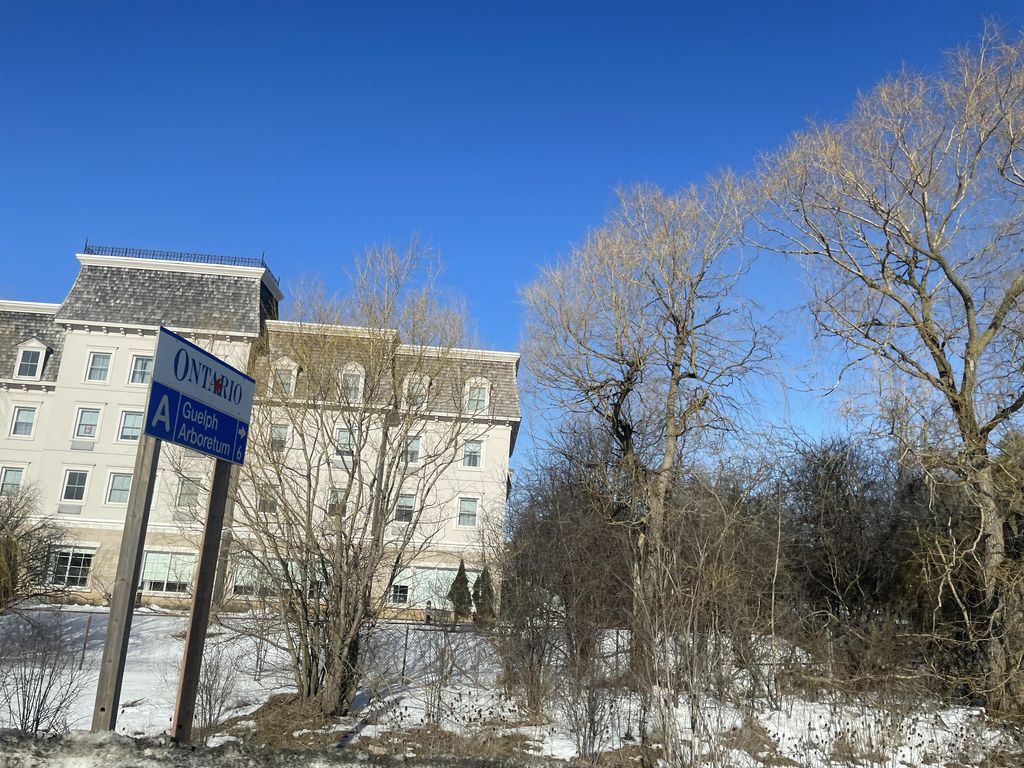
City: kitchener-waterloo